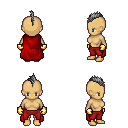
a pixel art fantasy rpg character, female body template, human, tanned skin, red cape, red pants, gray mohawk hairstyle, gold gloves, four views (front, back, left, right), 2x2 character sprite sheet, small pixel art, hard edges, no anti-aliasing